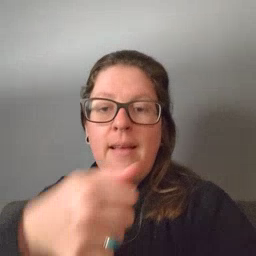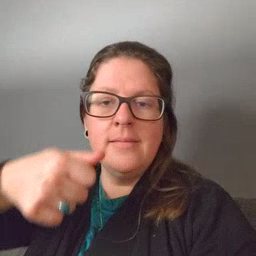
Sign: hide